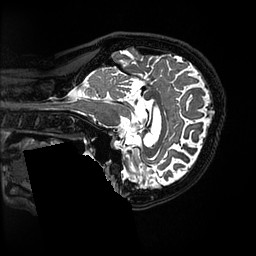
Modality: T2w
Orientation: sagittal
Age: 59
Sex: female
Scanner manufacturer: ge
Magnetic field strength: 3 T
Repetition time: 3.202 s
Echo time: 0.06562 s